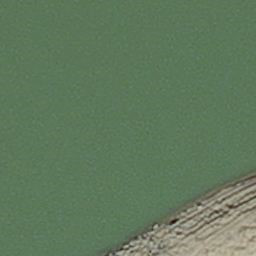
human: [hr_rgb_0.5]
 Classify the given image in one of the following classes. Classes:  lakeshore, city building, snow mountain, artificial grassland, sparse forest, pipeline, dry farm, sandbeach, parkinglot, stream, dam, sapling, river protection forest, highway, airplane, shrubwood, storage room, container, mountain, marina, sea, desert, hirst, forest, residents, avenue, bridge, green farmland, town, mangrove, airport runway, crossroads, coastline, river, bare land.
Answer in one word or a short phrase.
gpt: hirst